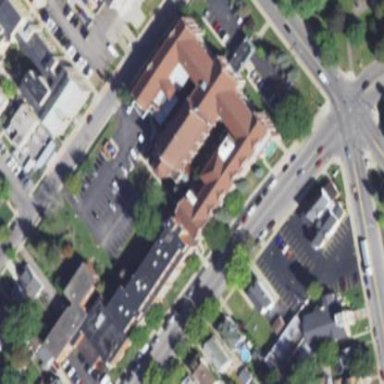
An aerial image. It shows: Building serving as place of worship.